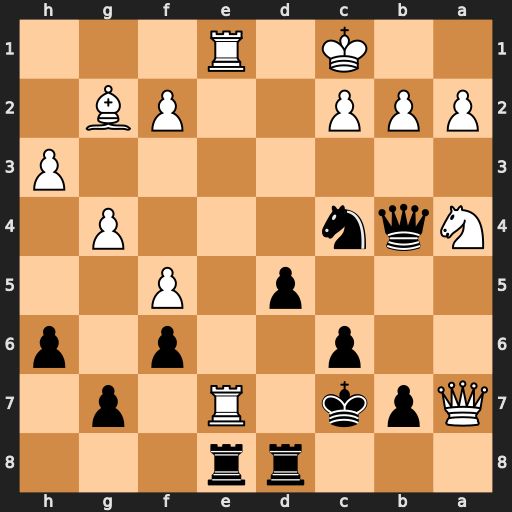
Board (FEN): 3rr3/Qpk1R1p1/2p2p1p/3p1P2/Nqn3P1/7P/PPP2PB1/2K1R3
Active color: b
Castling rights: -
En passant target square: -
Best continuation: Rxe7 Rd1 Re1